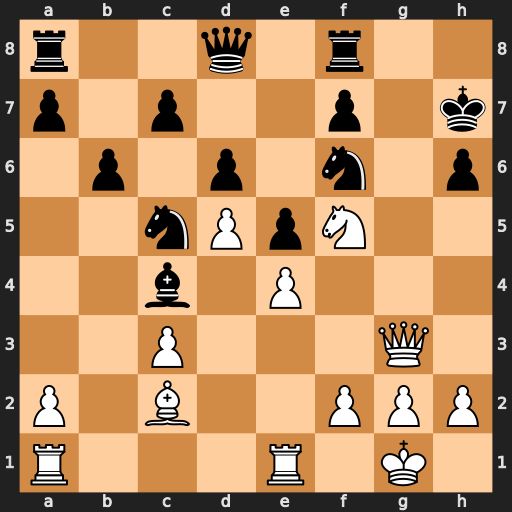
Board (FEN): r2q1r2/p1p2p1k/1p1p1n1p/2nPpN2/2b1P3/2P3Q1/P1B2PPP/R3R1K1
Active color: w
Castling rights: -
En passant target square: -
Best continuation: Qg7#